Field crop: maize
Growth stage: 2
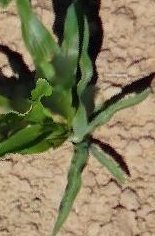
Species: maize